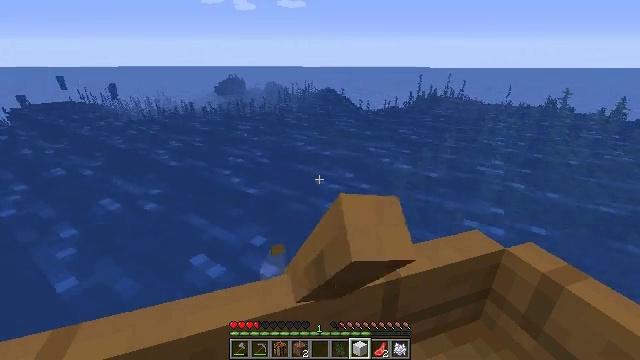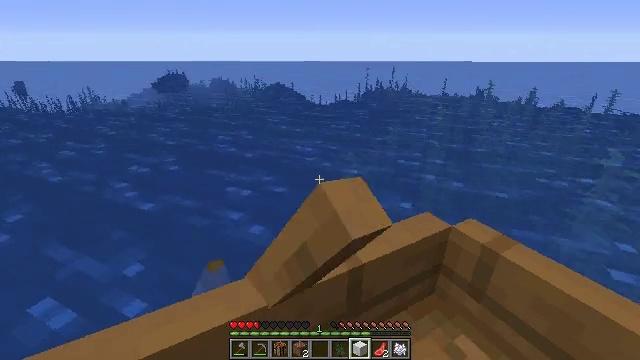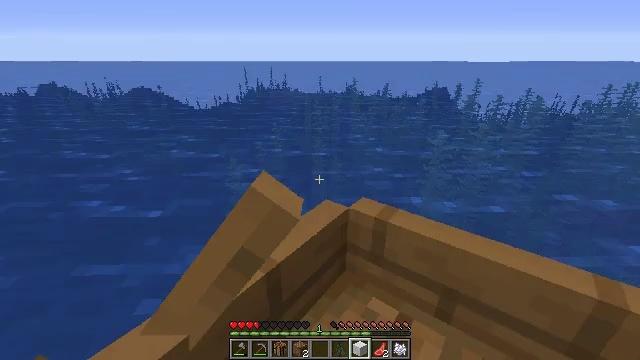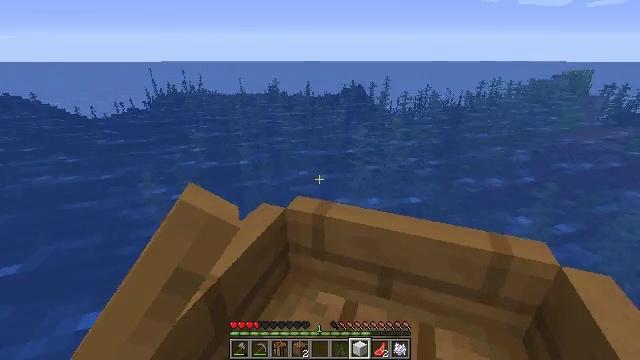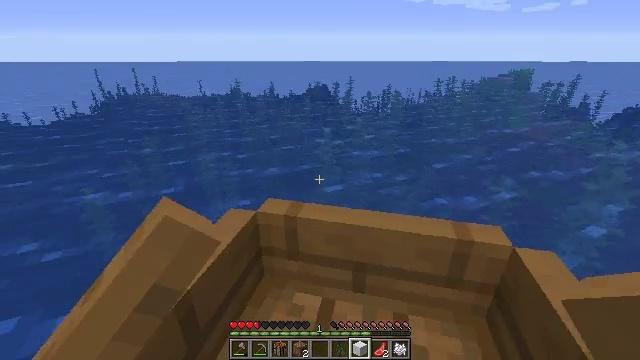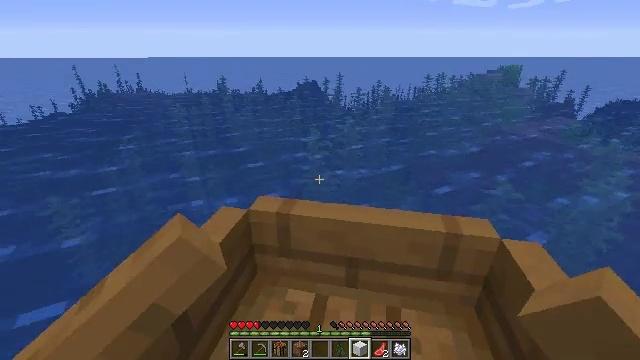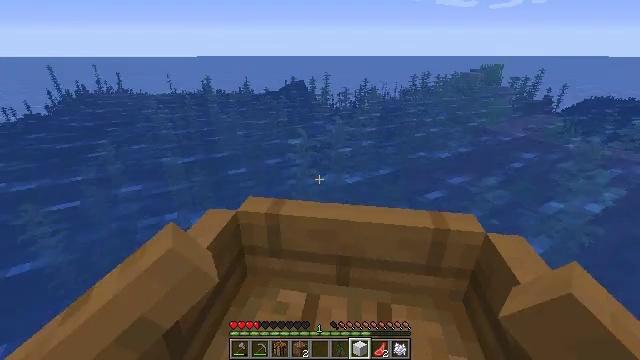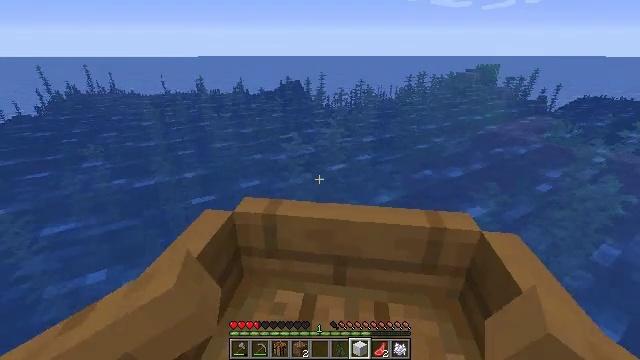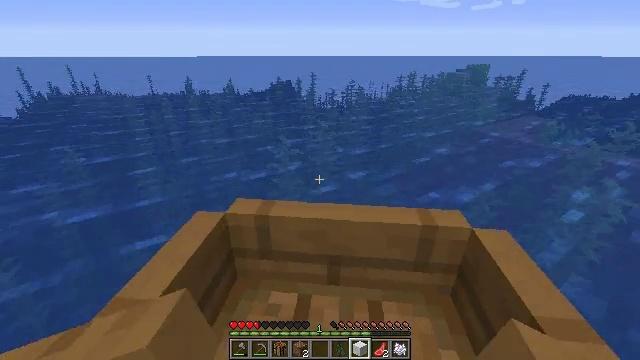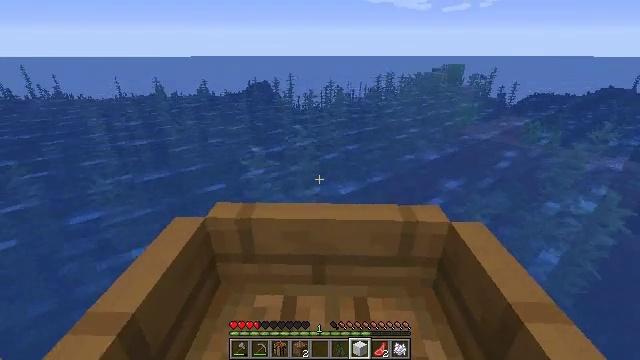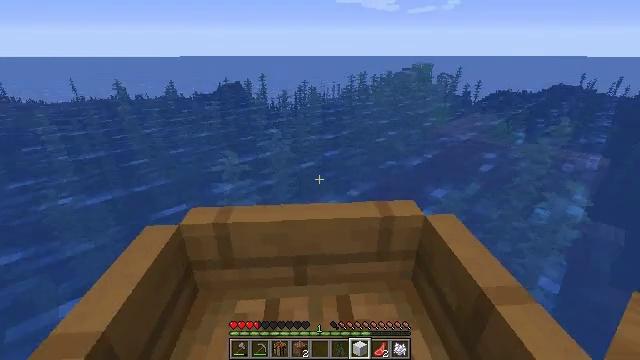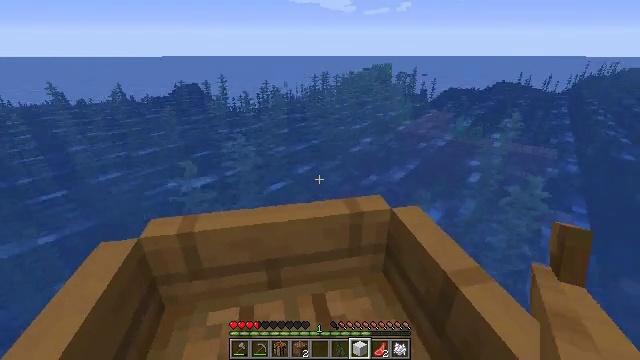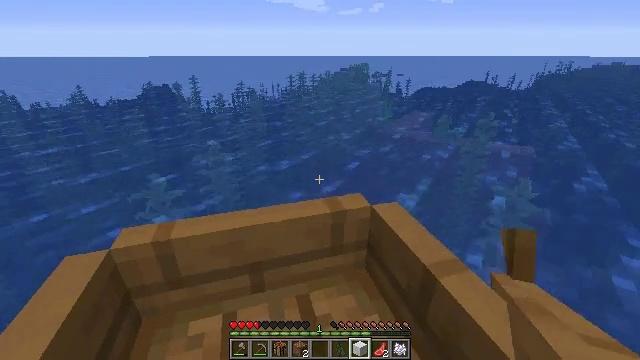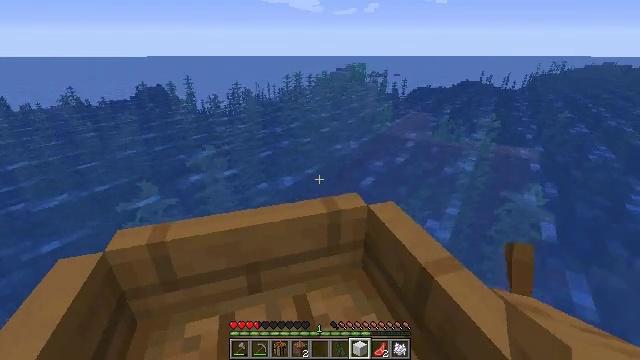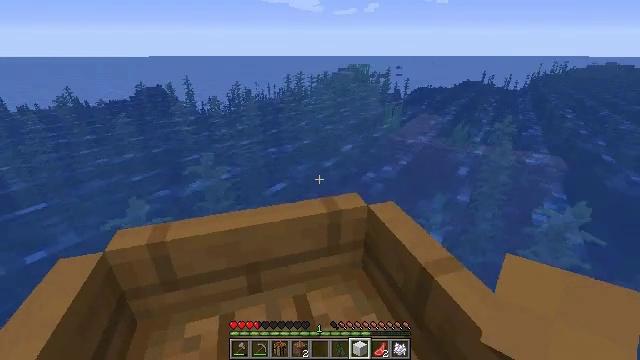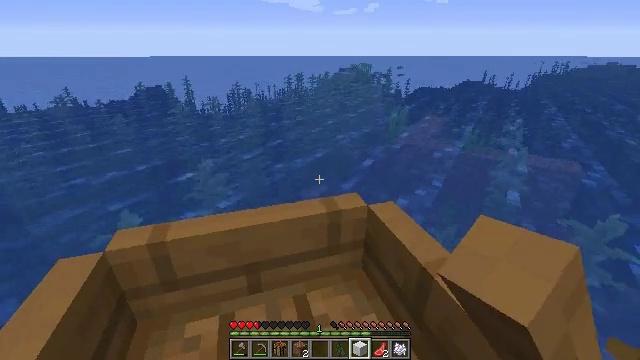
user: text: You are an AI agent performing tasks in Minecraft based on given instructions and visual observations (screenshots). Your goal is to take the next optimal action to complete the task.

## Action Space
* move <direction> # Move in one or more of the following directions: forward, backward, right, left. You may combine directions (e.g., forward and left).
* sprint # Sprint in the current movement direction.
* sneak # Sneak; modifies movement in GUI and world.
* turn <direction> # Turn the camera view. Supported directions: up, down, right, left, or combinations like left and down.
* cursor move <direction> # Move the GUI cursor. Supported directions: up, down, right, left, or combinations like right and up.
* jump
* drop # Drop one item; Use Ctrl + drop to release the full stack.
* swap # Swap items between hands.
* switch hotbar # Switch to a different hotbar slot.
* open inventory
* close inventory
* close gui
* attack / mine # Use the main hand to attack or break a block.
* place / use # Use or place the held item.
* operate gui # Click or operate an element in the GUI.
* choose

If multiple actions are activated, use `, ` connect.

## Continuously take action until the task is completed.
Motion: motion action
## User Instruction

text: Mine the jungle stairs from a structure.
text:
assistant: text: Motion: move forward, turn right and down
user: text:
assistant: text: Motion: move forward, turn right
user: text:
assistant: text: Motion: move forward, turn right
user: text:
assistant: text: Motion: move forward, turn right
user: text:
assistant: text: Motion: move forward, turn right
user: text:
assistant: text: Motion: move forward, turn right
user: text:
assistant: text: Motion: move forward
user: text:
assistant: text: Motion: move forward, turn right
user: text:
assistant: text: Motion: move forward, turn right
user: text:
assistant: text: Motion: move forward, turn right
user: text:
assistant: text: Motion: move forward, turn right
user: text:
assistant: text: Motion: move forward, turn right
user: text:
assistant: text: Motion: move forward
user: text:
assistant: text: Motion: move forward
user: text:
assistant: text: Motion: move forward
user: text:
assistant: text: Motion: move forward, turn right
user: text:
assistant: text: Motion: move forward, turn right and down
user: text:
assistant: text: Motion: move forward, turn right and down
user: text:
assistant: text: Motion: move forward, turn right and down
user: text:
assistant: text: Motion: move forward, turn right and down
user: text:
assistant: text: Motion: move forward, turn right
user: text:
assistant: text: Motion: move forward
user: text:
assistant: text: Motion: move forward
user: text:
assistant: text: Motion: move forward
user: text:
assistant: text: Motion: move forward
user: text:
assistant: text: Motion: move forward
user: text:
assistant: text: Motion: move forward, turn right and down
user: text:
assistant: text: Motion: move forward
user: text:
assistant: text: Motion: move forward, turn right
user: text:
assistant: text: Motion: move forward, turn right